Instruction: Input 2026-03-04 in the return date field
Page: home
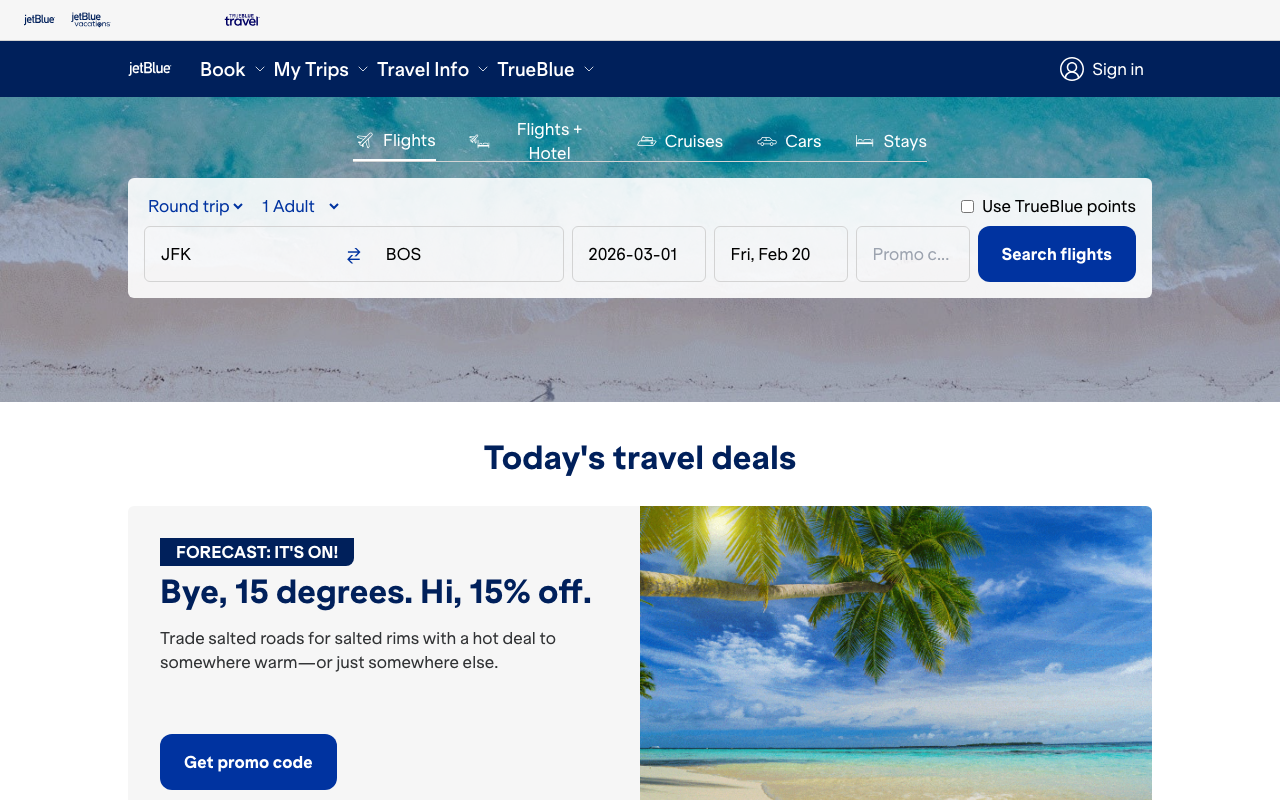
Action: type